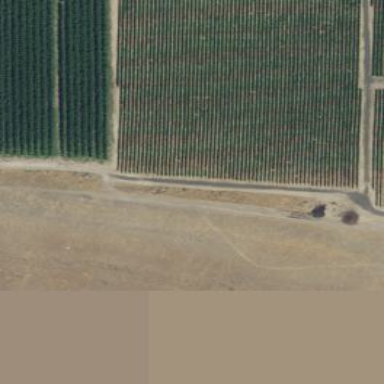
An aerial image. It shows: Vineyard with grape crops.